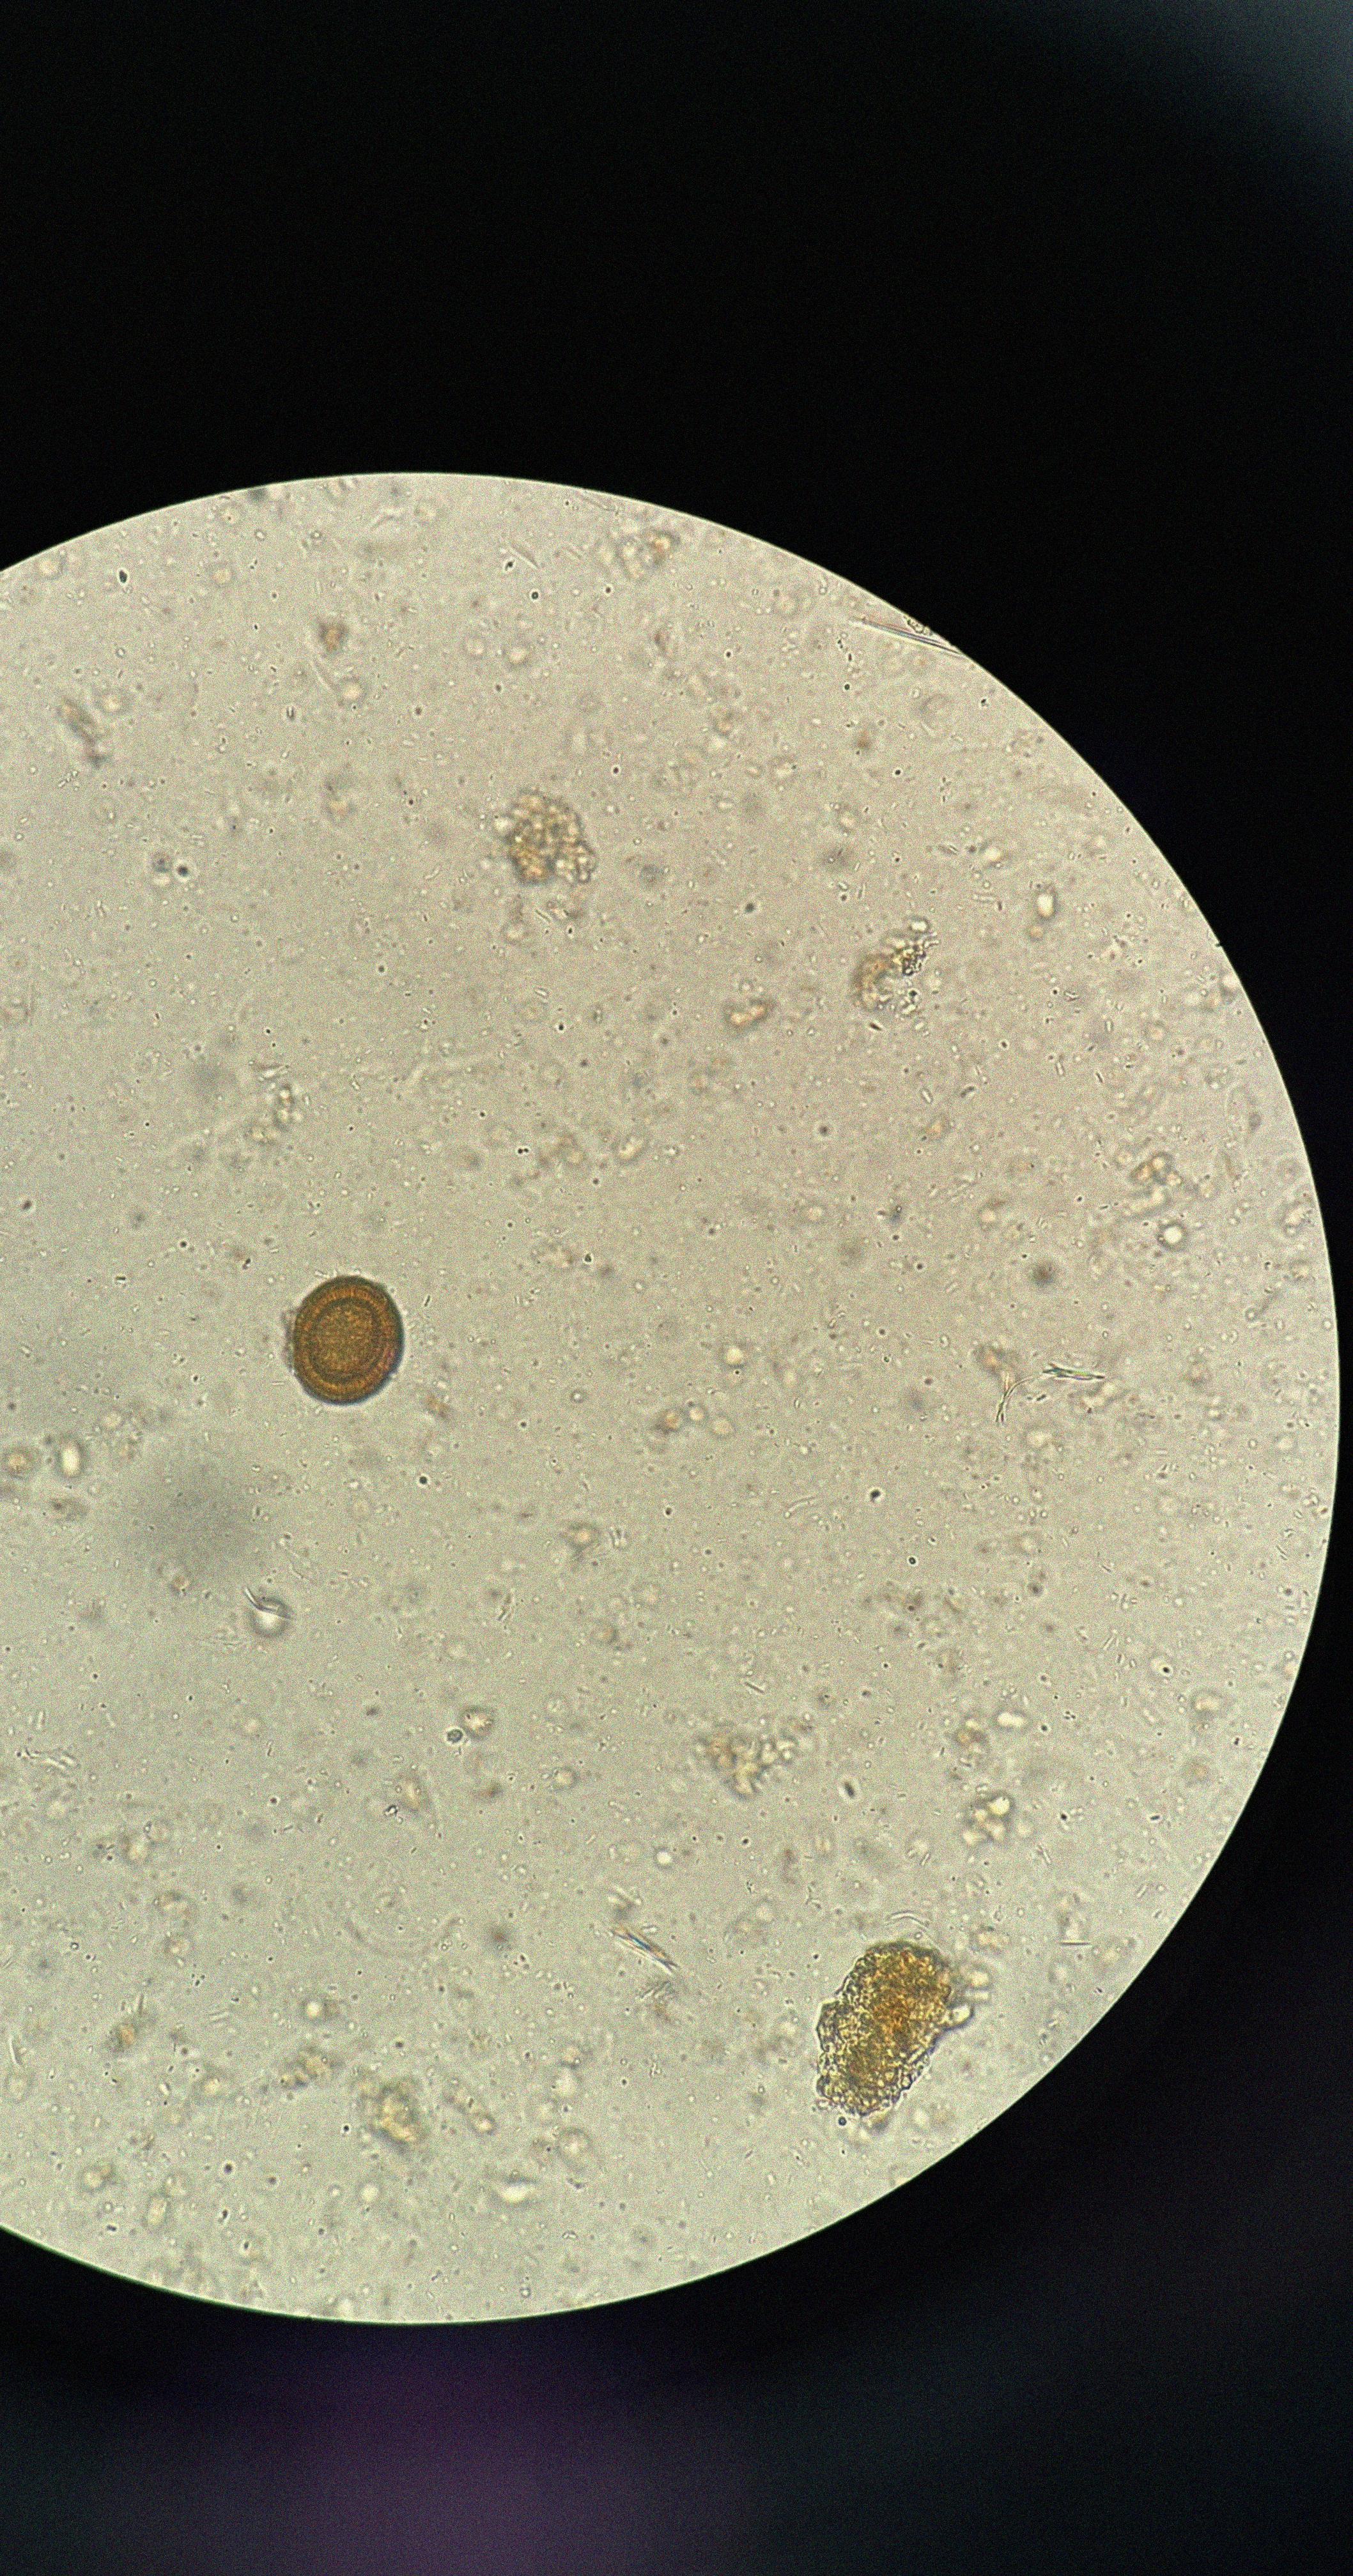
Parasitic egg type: Taenia spp. egg